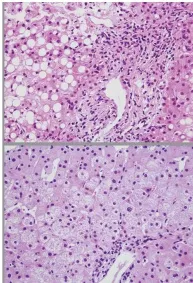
Zone III perisinusoidal fibrosis on admission. Masson's trichrome staining (magnification, x20).
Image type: pathology (masson_trichrome)